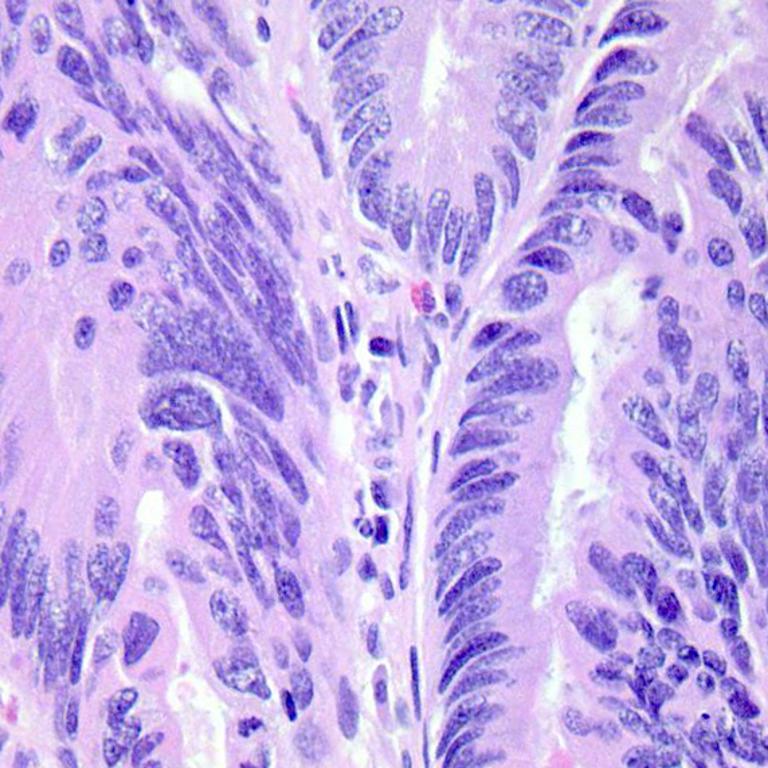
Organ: colon
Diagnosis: adenocarcinomas